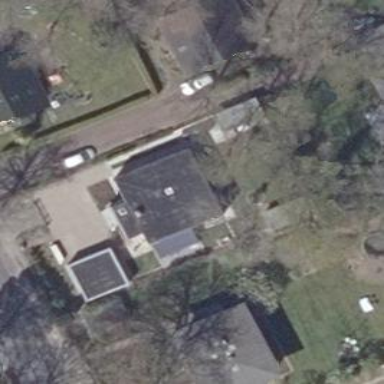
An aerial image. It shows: Detached building with flat roof.